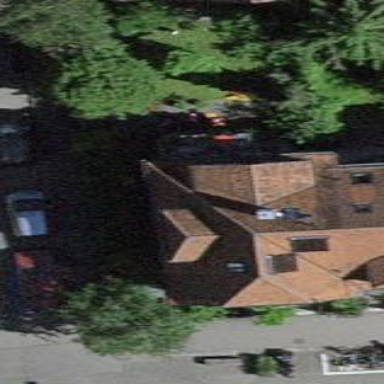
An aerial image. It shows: Terrace building.